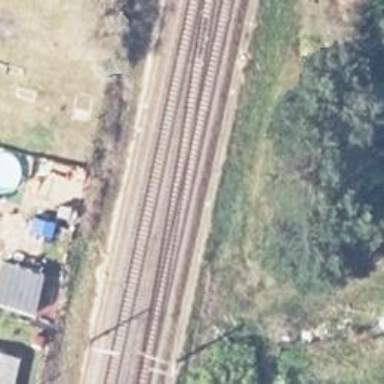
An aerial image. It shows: Railway track with contact lines for electrification.